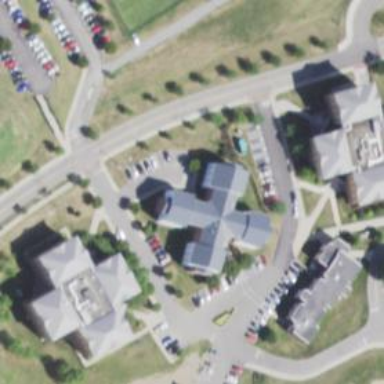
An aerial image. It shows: Dormitory building.